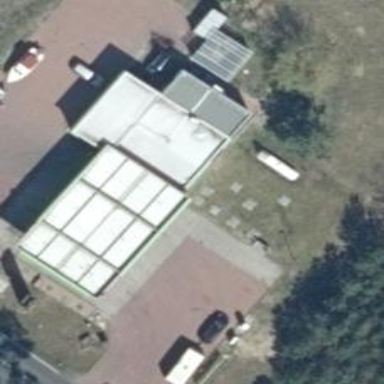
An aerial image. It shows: Fuel station.